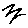
Label: zigzag